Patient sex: M
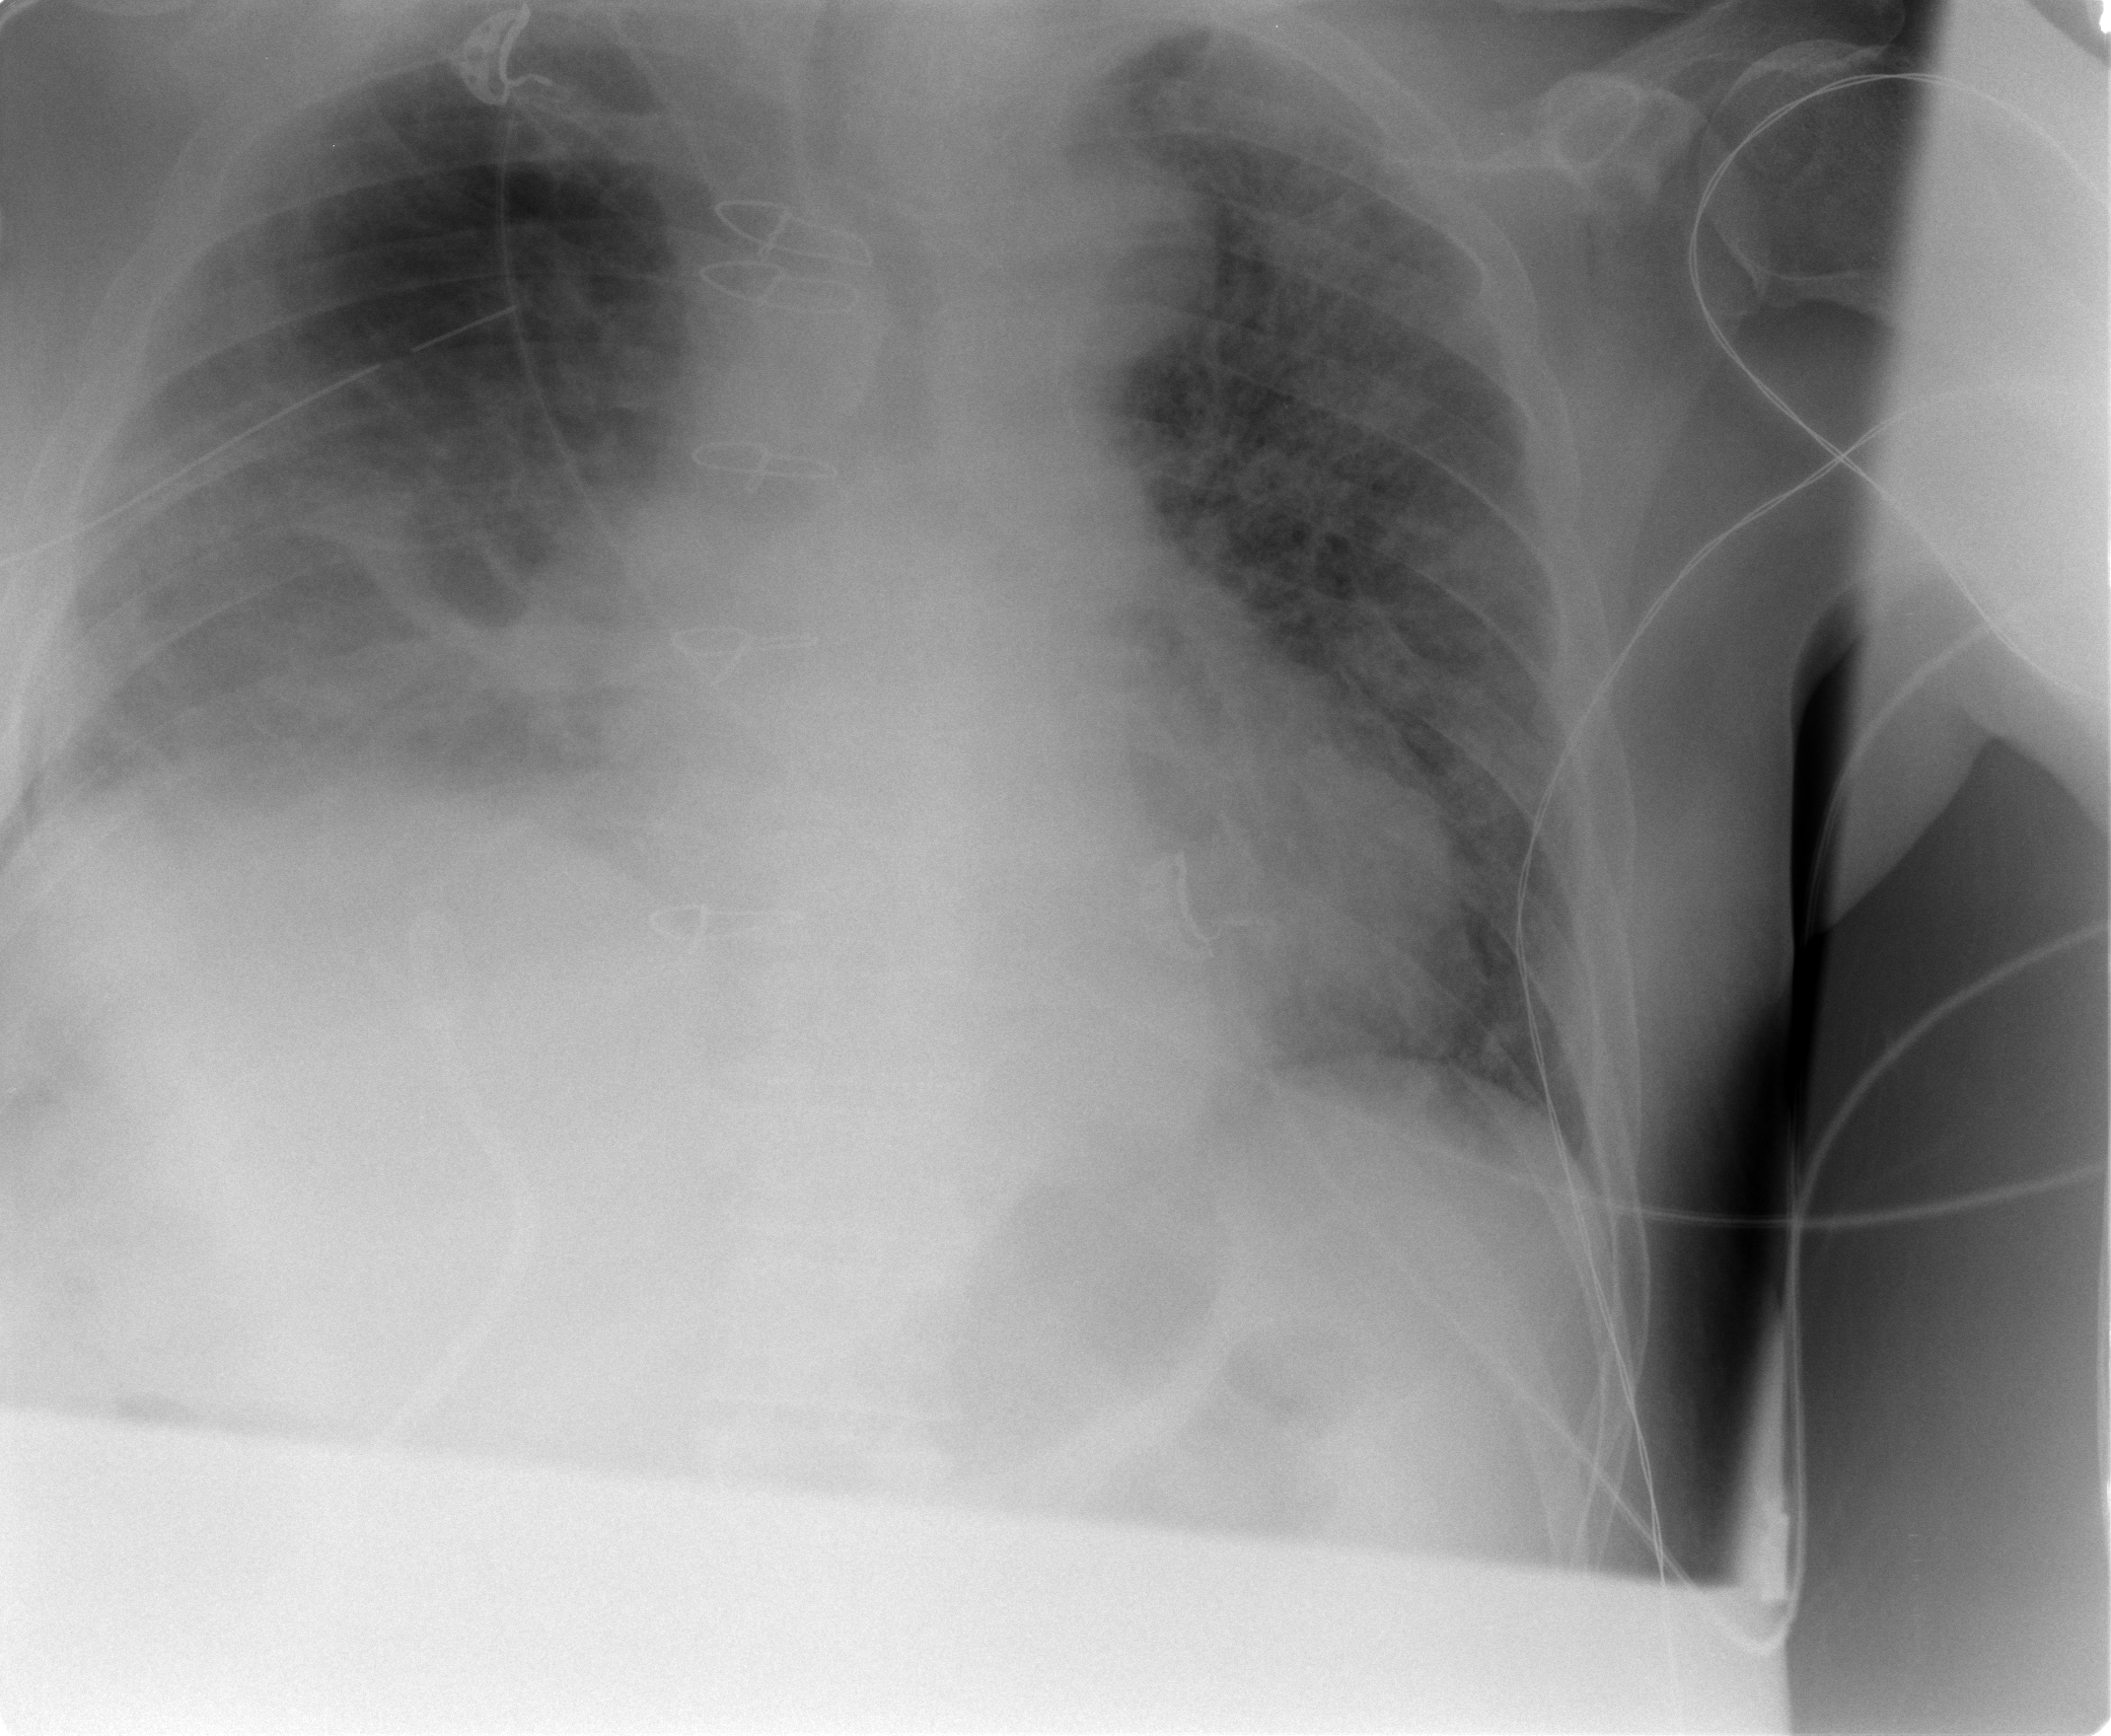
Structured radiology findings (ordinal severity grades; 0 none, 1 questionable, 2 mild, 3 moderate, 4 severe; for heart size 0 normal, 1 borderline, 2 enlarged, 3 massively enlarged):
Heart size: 2
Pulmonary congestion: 2
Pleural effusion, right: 2
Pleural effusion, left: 0
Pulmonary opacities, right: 2
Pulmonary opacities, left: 2
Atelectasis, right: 2
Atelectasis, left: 0